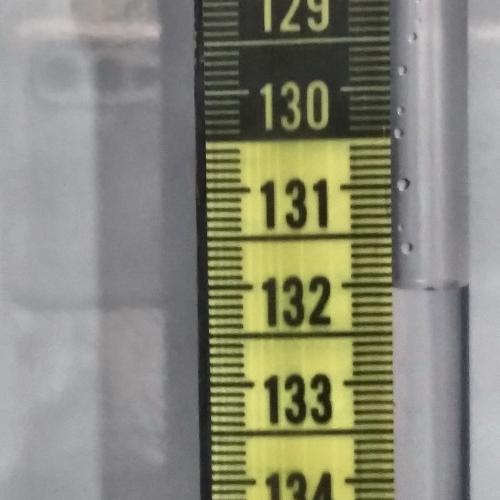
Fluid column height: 132.0 cm